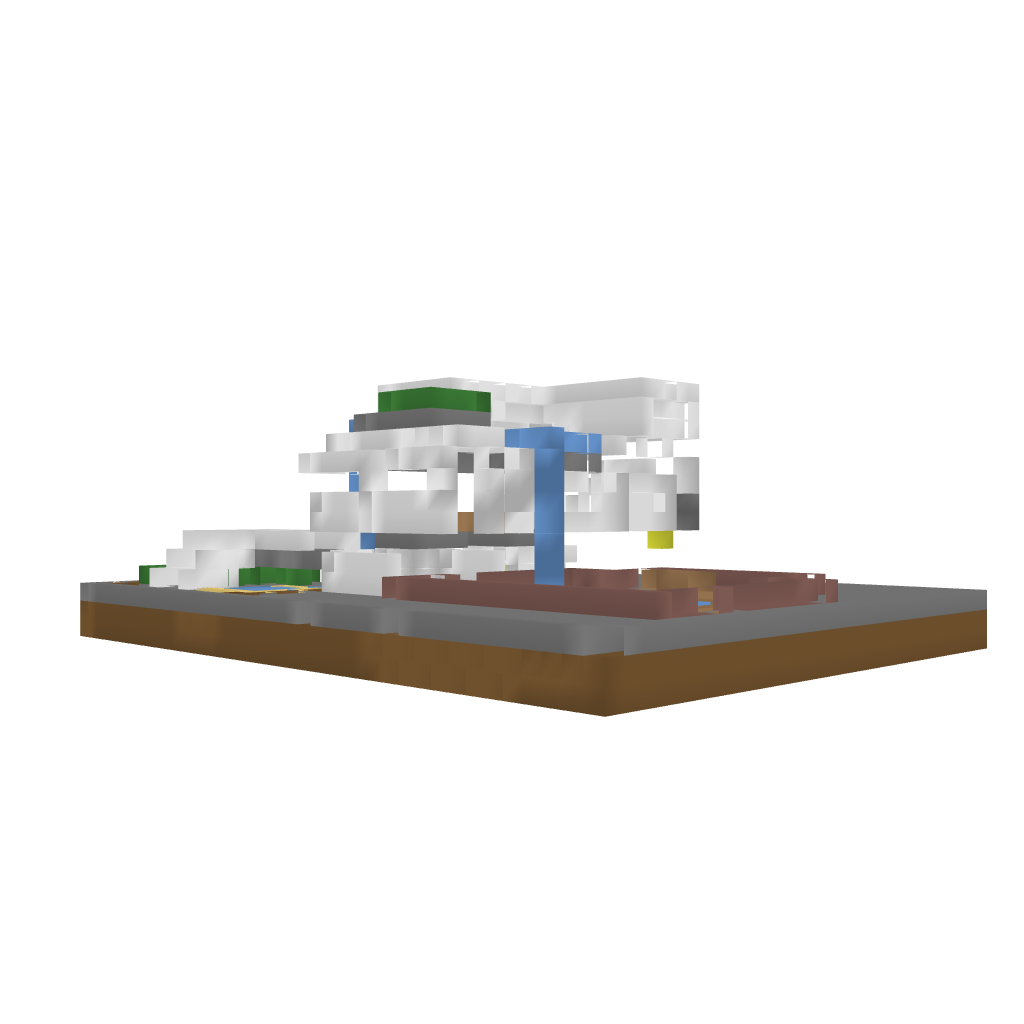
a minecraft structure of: Novum Domum bad low quality